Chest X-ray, PA view. Patient: 68 years old, sex M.
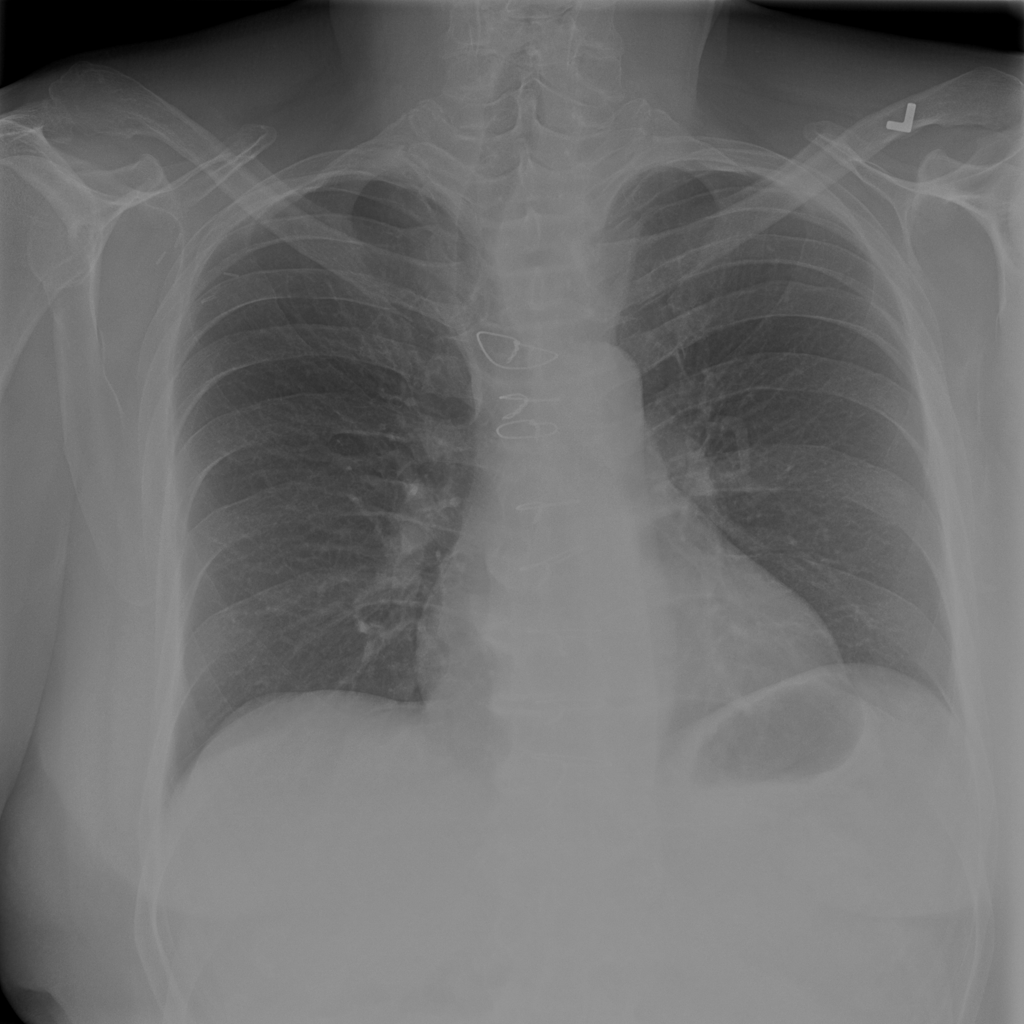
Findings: No Finding